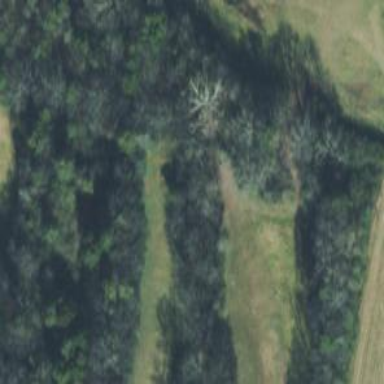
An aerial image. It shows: Disc golf tee area.